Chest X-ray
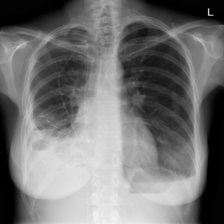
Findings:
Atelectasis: negative
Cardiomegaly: negative
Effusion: positive
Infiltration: negative
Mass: negative
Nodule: negative
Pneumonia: negative
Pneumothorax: negative
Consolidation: negative
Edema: negative
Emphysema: negative
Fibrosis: negative
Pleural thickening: negative
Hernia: negative